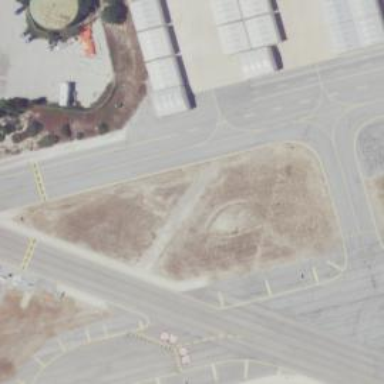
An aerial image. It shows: Image of taxiway at airport.